Question: I'm trying to use canvg to draw a highchart inside a canvas.
the problem I have is that the chart legends dont appear in the canvas and also the size and quality is reduced.

'''
$('#container').highcharts({
credits: {
enabled: false
},
xAxis: {
categories: ['Jan', 'Feb', 'Mar', 'Apr', 'May', 'Jun', 'Jul', 'Aug', 'Sep', 'Oct', 'Nov', 'Dec']
},
series: [{
data: [29.9, 71.5, 106.4, 129.2, 144.0, 176.0, 135.6, 148.5, 216.4, 194.1, 95.6, 54.4]
}]
});
function exportChart() {
var svg = canvg(document.getElementById('canvas'), getSVG(), { ignoreDimensions: true });
}
function getSVG() {
debugger
var chart = $('#container').highcharts();
var svg = chart.getSVG();
return svg;
}
'''
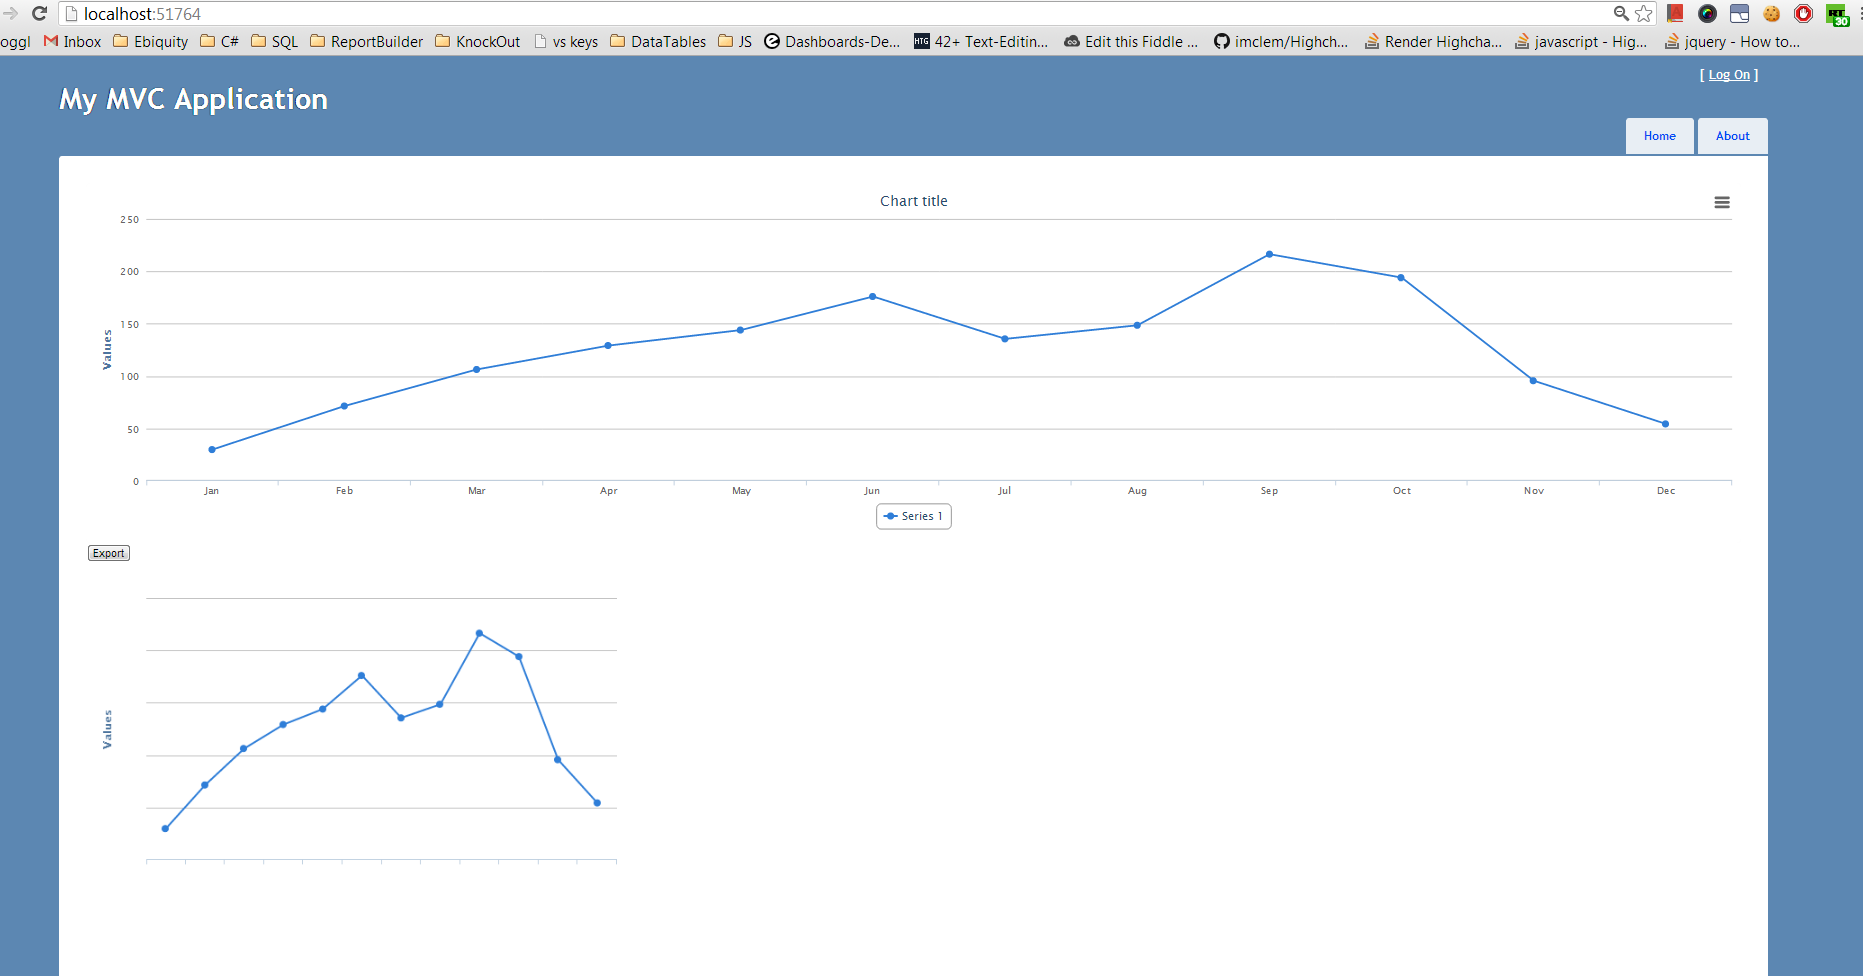
Answer: When you remove option 'ignoreDimensions: true' it works good, I think: <URL>
If you want to have the same size for chart - you need to have canvas container the same width and height as for chart.
Edit:
- with disabled ignoreDimensions:
- without disabled ignoreDimensions: